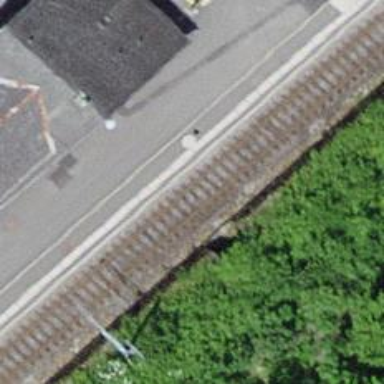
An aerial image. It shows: Stop position for public transport at railway stop.